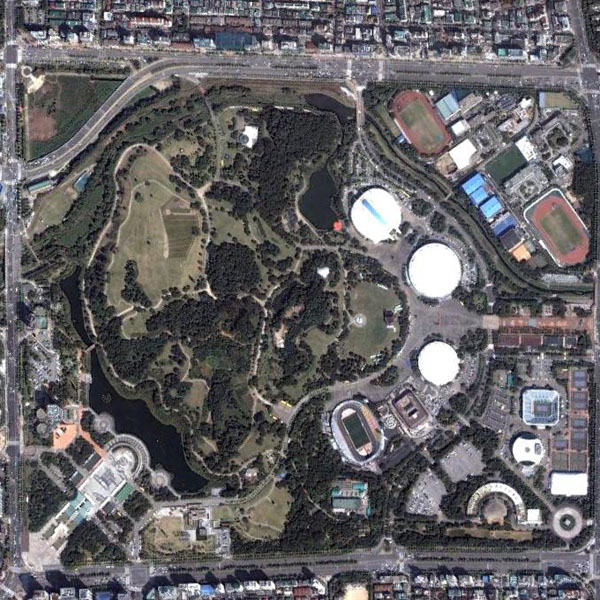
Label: Park